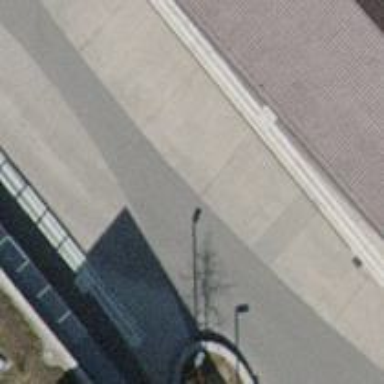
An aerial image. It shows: Bus stop with shelter for public transportation.